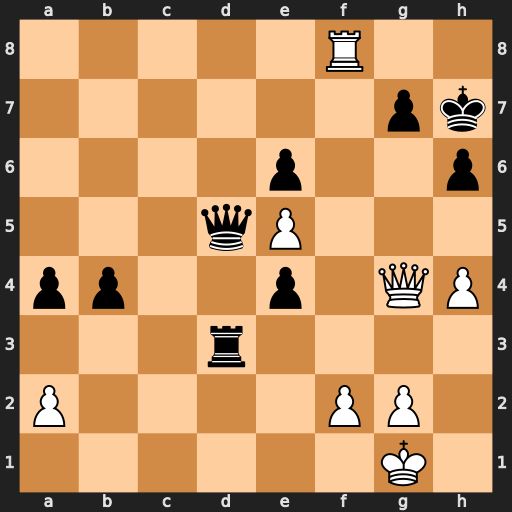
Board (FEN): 5R2/6pk/4p2p/3qP3/pp2p1QP/3r4/P4PP1/6K1
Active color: w
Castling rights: -
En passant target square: -
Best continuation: h5 Rd1+ Kh2 Qxe5+ g3